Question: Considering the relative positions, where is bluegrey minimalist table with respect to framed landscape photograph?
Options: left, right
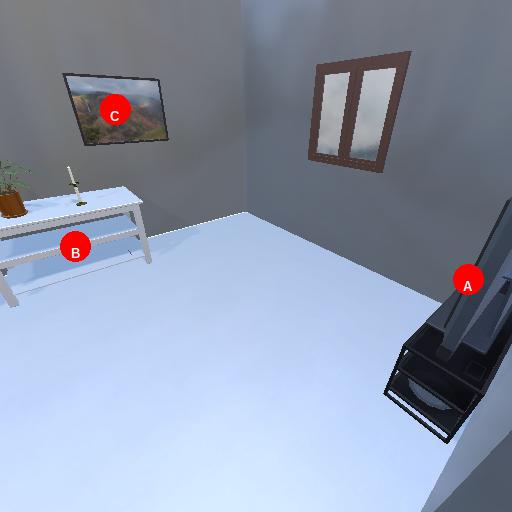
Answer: left